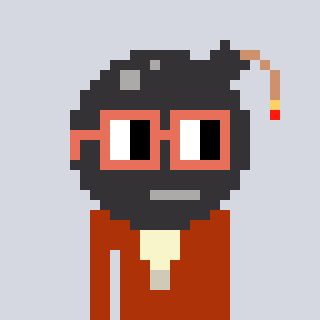
a pixel art character with square orange glasses, a bomb-shaped head and a hotbrown-colored body on a cool background